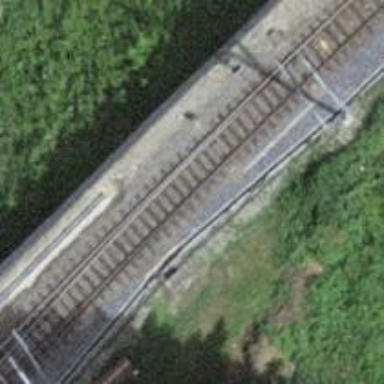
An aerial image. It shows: Railway switch.